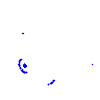
Particle: kaon